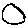
Label: moon